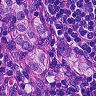
Metastatic tissue present: yes